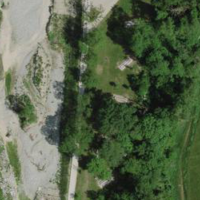
EUNIS habitat code: 52
Species observed at this site:
Prunus spinosa